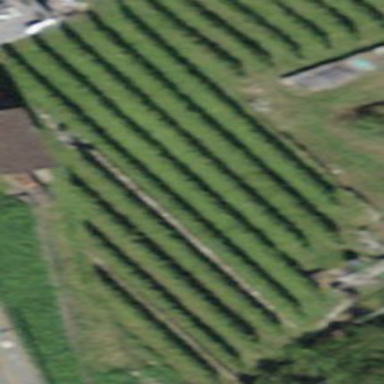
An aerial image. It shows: Vineyard.